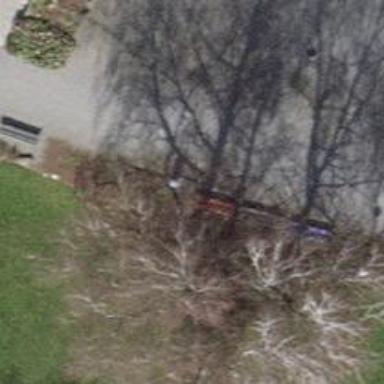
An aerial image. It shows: Bench.